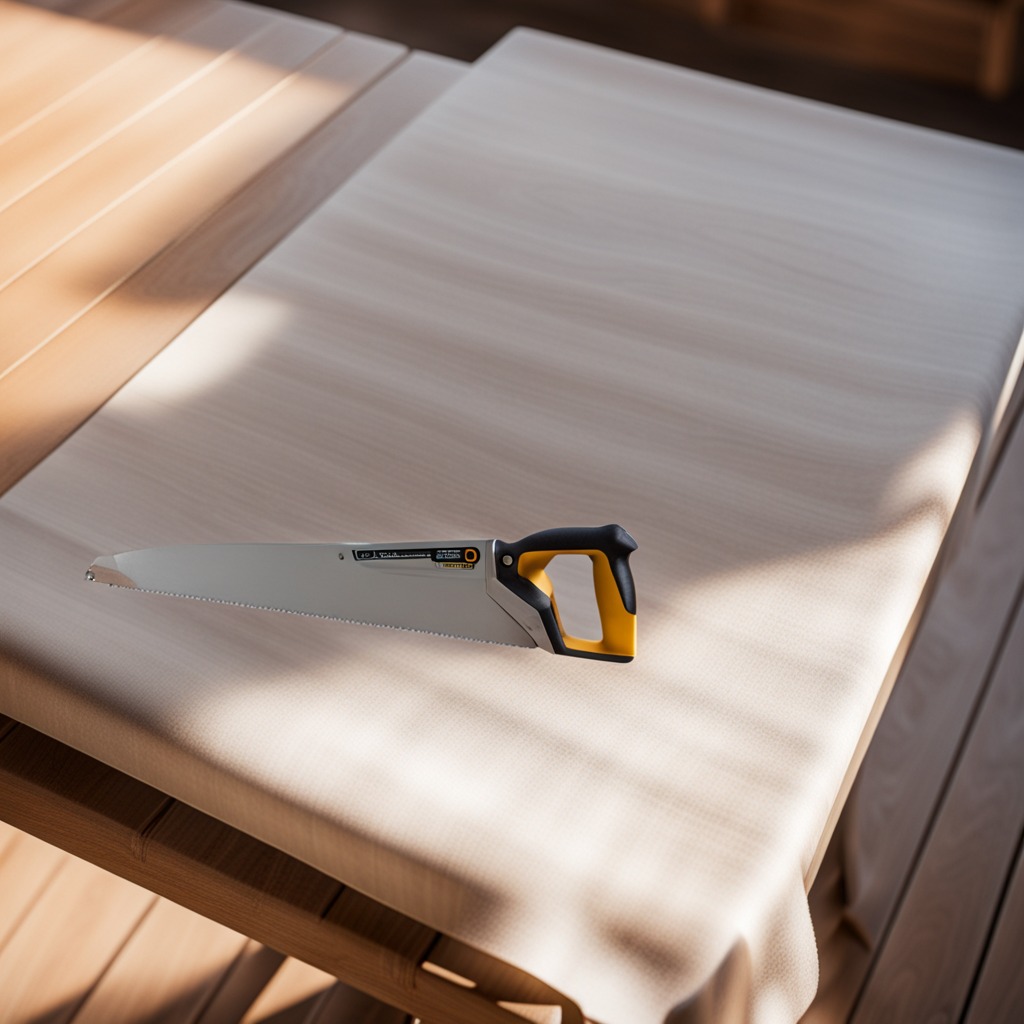
A metal saw is lying on the wooden table.